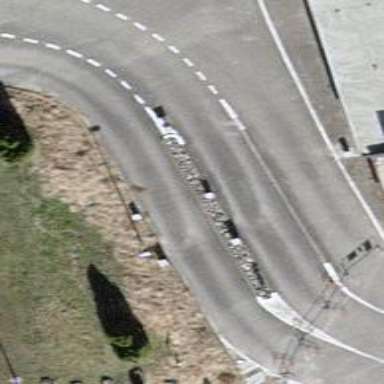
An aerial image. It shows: Lift gate barrier.